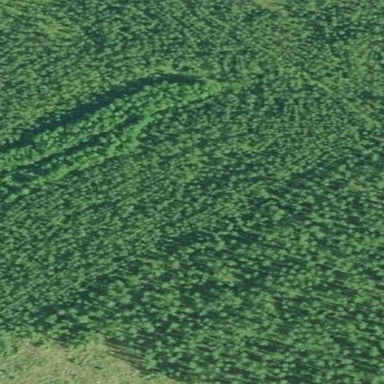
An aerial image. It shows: Forest area.